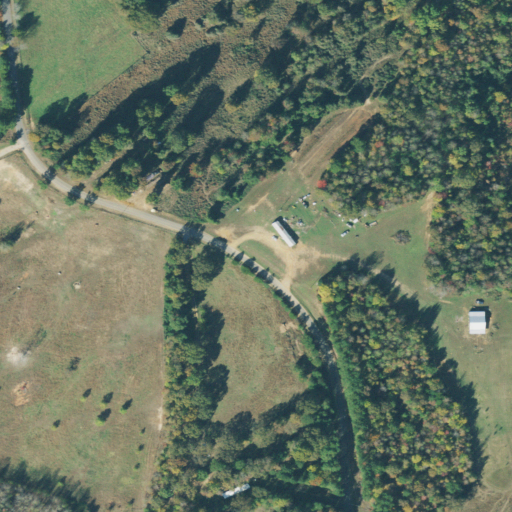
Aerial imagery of mountain in Tennessee named Clover Hill containing deciduous forest, pasture, open development, grassland, mixed forest, low intensity development, and medium intensity development